Field crop: maize
Growth stage: 1
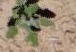
Species: chenopodium